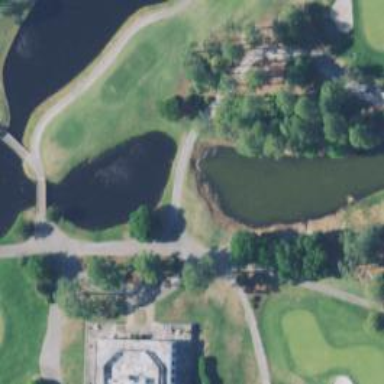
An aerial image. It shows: Golf cartpath that is also road path.